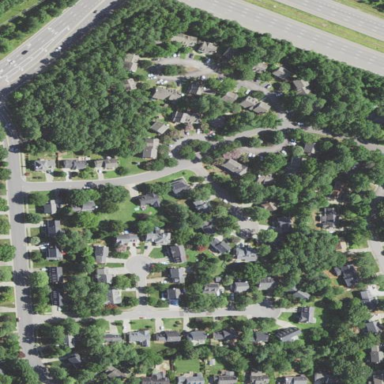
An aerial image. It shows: Residential neighbourhood.